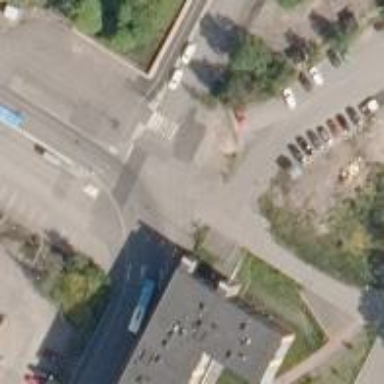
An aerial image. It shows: Unclassified road with asphalt surface featuring embedded tram rails.